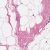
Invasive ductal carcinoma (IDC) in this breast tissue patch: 0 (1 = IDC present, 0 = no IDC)